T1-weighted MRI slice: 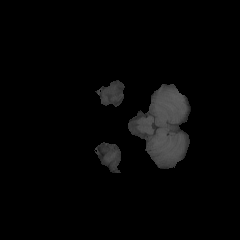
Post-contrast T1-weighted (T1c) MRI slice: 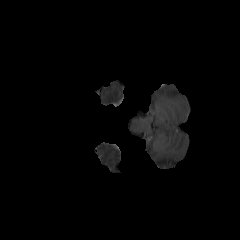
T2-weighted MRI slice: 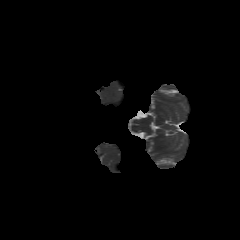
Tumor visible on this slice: no